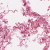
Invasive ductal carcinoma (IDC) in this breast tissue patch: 0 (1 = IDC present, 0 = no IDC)